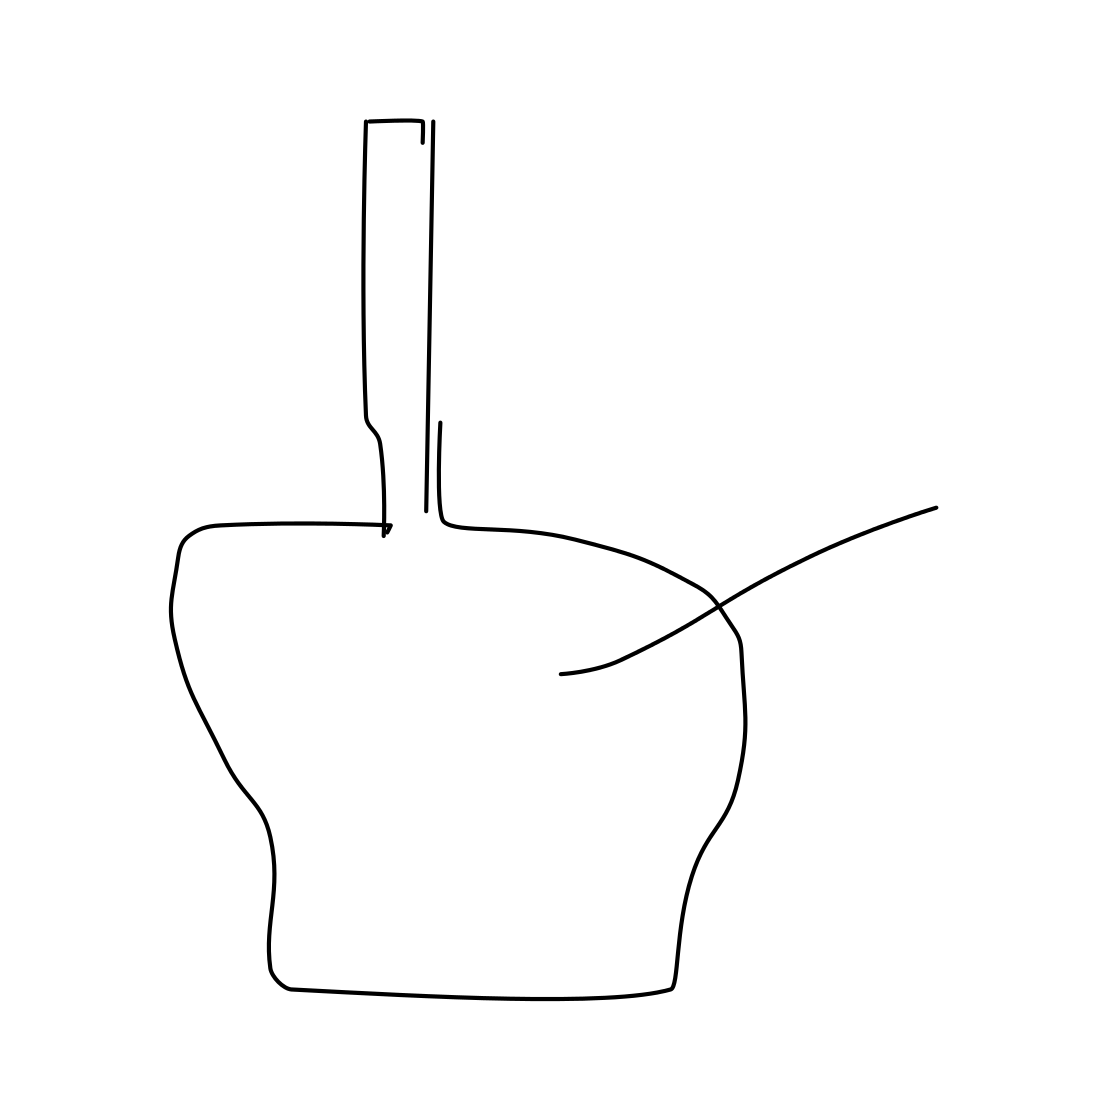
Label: violin